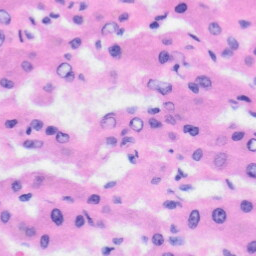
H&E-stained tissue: Liver